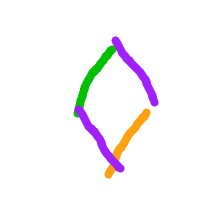
Shape: rhombus